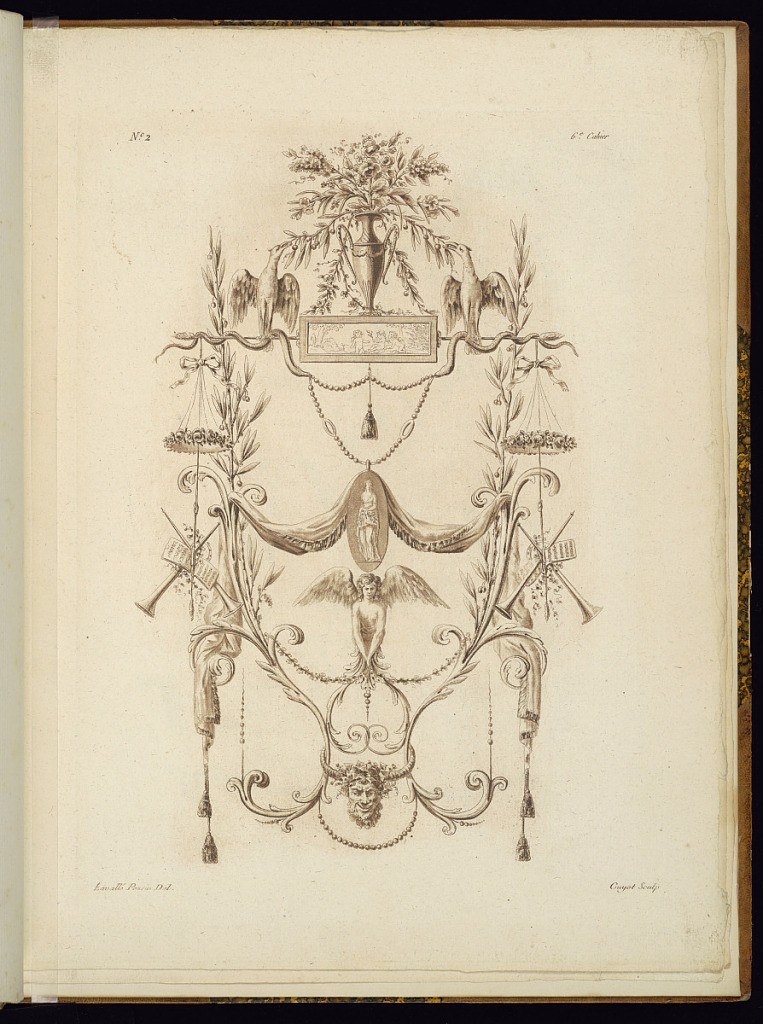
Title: Arabesque Ornament Design
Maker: Etienne de Lavallée, French, 1735 – 1802
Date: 1788–89
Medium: Aquatint and etching on laid paper
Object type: Print
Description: Arabesque ornament design featuring vases, flowers, horns, musical scores, birds, snakes, tassels, beading, leaves, oval roundel with a female figure, winged figure, faun's head mask, fleurons, scrolling acanthus leaf motifs, and drapery. The plate is signed and numbered.